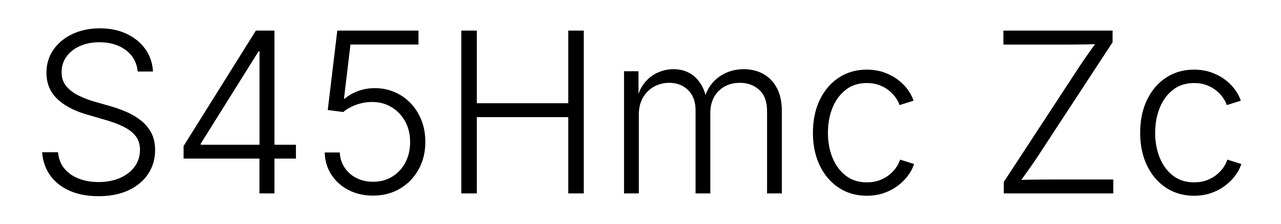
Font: Inter_Light